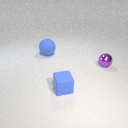
small purple metal sphere behind small blue rubber cube